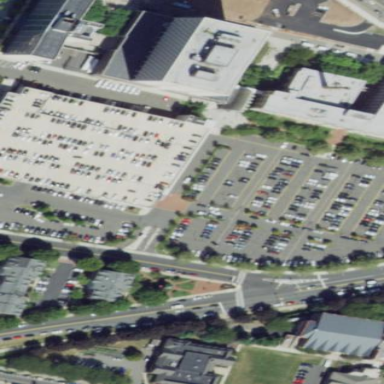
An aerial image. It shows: Multi-storey parking building.